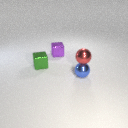
small green metal cube to the left of small purple metal cube